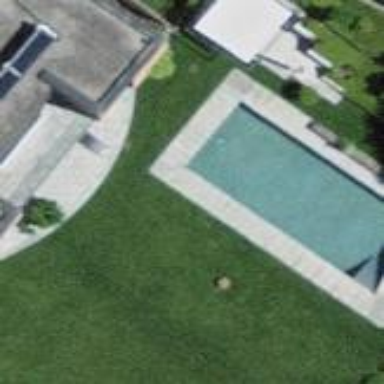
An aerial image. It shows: Swimming pool within leisure land area designed for swimming activities.